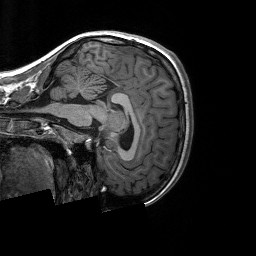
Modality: T1w
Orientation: sagittal
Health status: ill
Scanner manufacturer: siemens
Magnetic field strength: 3 T
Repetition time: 2.3 s
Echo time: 0.00226 s